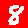
Digit: 8